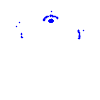
Particle: pion